Field crop: maize
Growth stage: 2
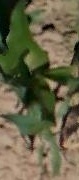
Species: maize